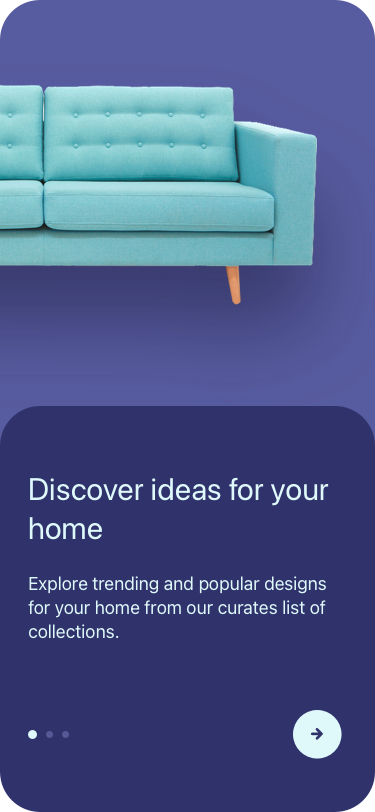
Text in this UI design:
Discover ideas for your home
Explore trending and popular designs for your home from our curates list of collections.